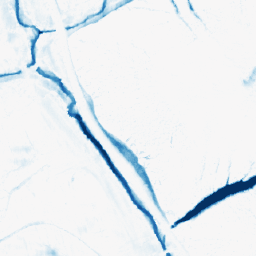
Category: morphological
Decomposition family: morphological_ellipse
Decomposition parameters: operation: closing
width: 20
height: 10
Upsampling method: nearest
Upsampling parameters: scale: 2
Upsampling scale: 2